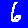
Digit: 6